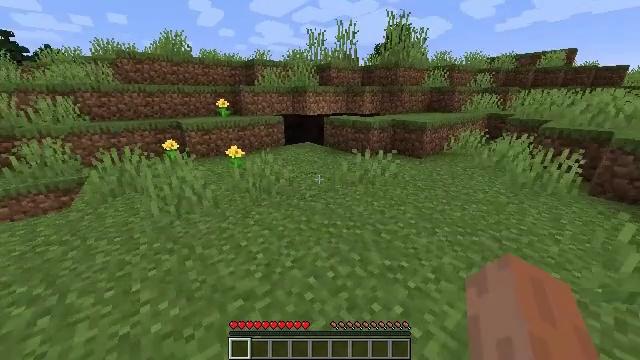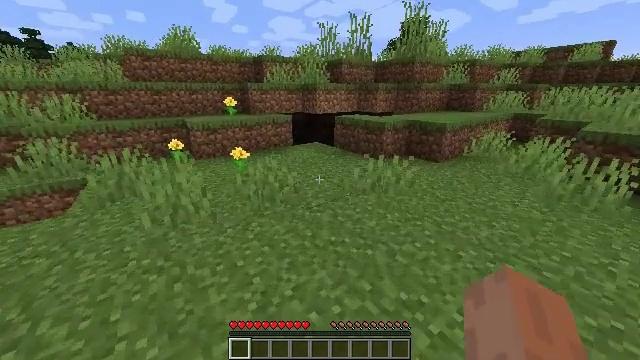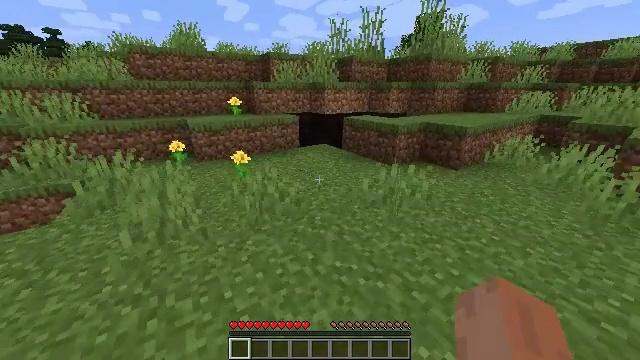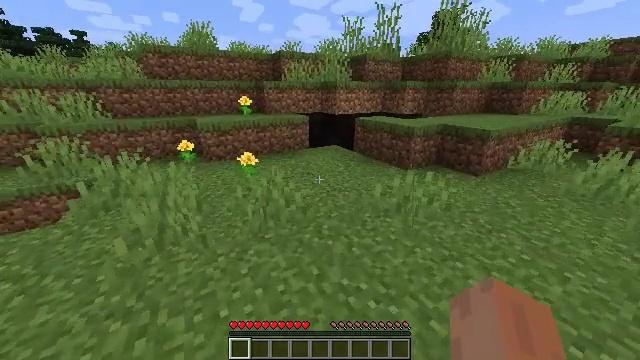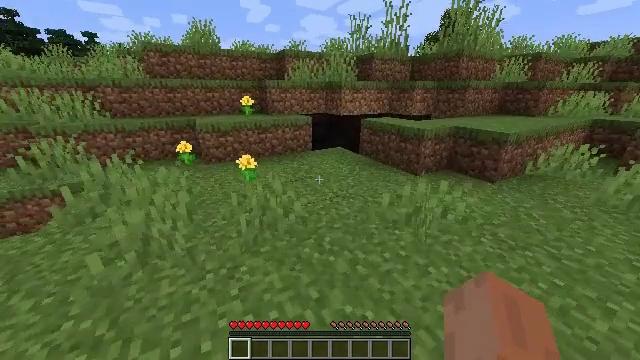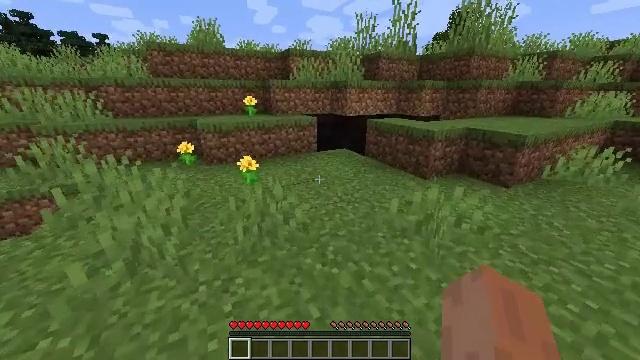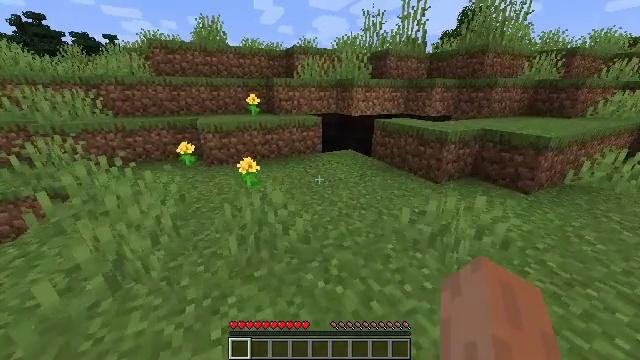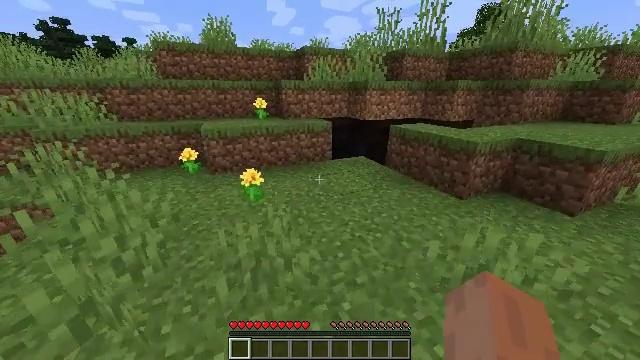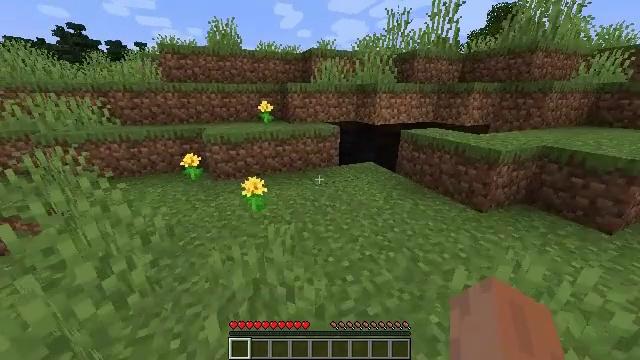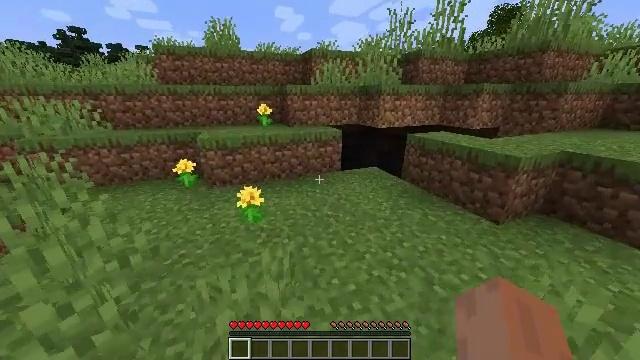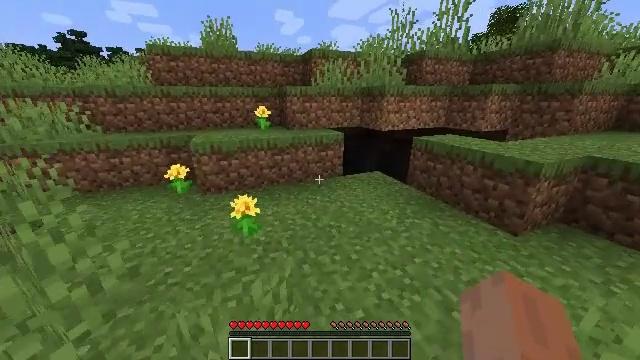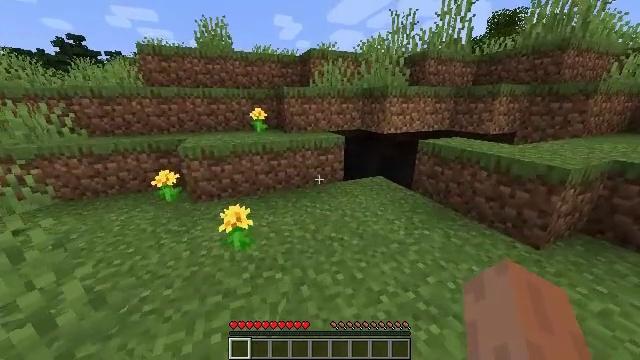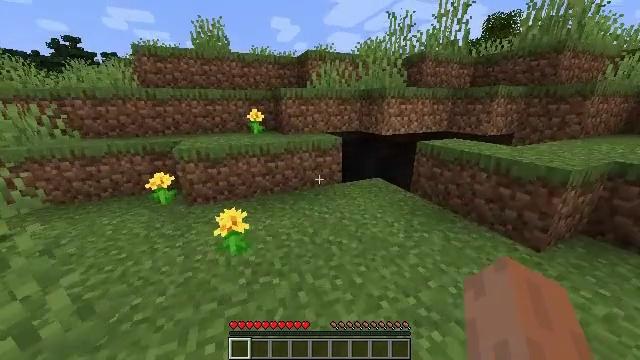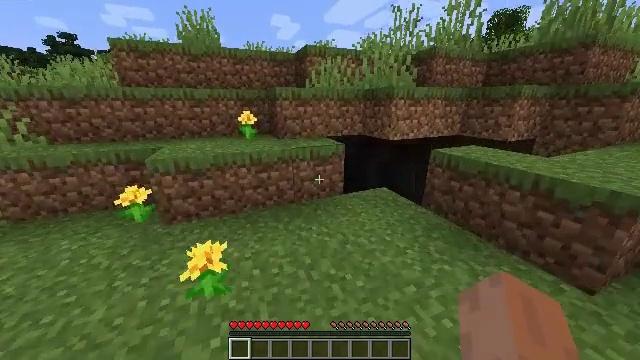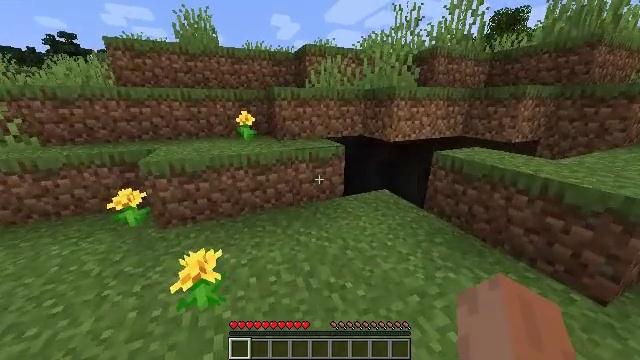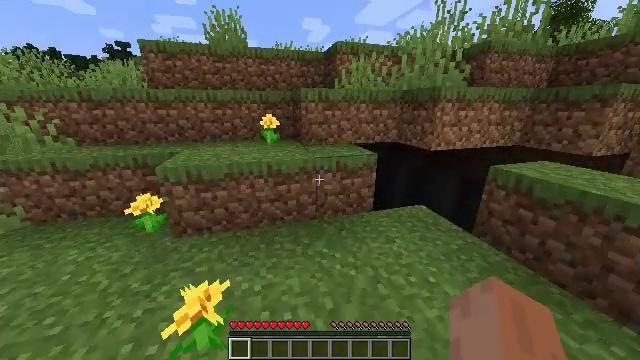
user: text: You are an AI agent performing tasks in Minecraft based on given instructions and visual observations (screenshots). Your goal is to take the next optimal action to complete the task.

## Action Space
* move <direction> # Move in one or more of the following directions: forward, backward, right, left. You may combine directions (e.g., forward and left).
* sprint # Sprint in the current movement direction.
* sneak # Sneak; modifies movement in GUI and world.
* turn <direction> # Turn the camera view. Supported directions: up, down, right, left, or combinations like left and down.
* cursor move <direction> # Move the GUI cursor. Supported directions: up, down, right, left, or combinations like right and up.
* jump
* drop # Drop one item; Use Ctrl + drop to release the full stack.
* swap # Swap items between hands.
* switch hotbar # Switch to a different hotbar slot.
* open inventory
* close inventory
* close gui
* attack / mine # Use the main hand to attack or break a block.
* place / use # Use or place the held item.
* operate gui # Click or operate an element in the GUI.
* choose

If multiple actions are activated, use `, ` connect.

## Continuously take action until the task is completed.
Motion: motion action
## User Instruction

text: Gather the peony by left-clicking.
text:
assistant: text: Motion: move forward, sprint, turn left
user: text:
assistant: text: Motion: move forward, sprint, turn left
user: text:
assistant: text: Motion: move forward, sprint, turn left
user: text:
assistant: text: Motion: move forward, sprint, turn left
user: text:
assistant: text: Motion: move forward, sprint, turn left
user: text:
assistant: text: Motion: move forward, sprint, turn left
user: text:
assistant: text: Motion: move forward, sprint, turn left
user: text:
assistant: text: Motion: move forward, sprint, turn left
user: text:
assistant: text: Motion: move forward, sprint
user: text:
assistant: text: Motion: move forward, sprint
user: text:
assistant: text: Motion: move forward, sprint
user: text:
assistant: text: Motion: move forward, sprint
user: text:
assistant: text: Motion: move forward, sprint
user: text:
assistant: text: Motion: move forward, sprint
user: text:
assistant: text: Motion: move forward and move left, sprint, turn left
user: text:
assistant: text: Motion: move forward and move left, sprint, turn left
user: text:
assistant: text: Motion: move forward and move left, sprint, turn left
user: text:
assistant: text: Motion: move forward and move left, sprint, turn left
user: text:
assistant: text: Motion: move forward and move left, sprint, turn right and down
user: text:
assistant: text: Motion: move forward and move left, sprint, turn right and down
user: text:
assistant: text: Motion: move forward, sprint, turn right and down, jump
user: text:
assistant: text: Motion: move forward, sprint, jump
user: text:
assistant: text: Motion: move forward, sprint, jump
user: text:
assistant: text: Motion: move forward, sprint, jump
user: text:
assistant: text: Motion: move forward, sprint, jump
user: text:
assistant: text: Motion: move forward, sprint, turn left and up
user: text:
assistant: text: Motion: move forward, sprint, turn up
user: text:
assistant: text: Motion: move forward, sprint
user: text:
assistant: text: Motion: move forward, sprint
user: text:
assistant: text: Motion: move forward, sprint